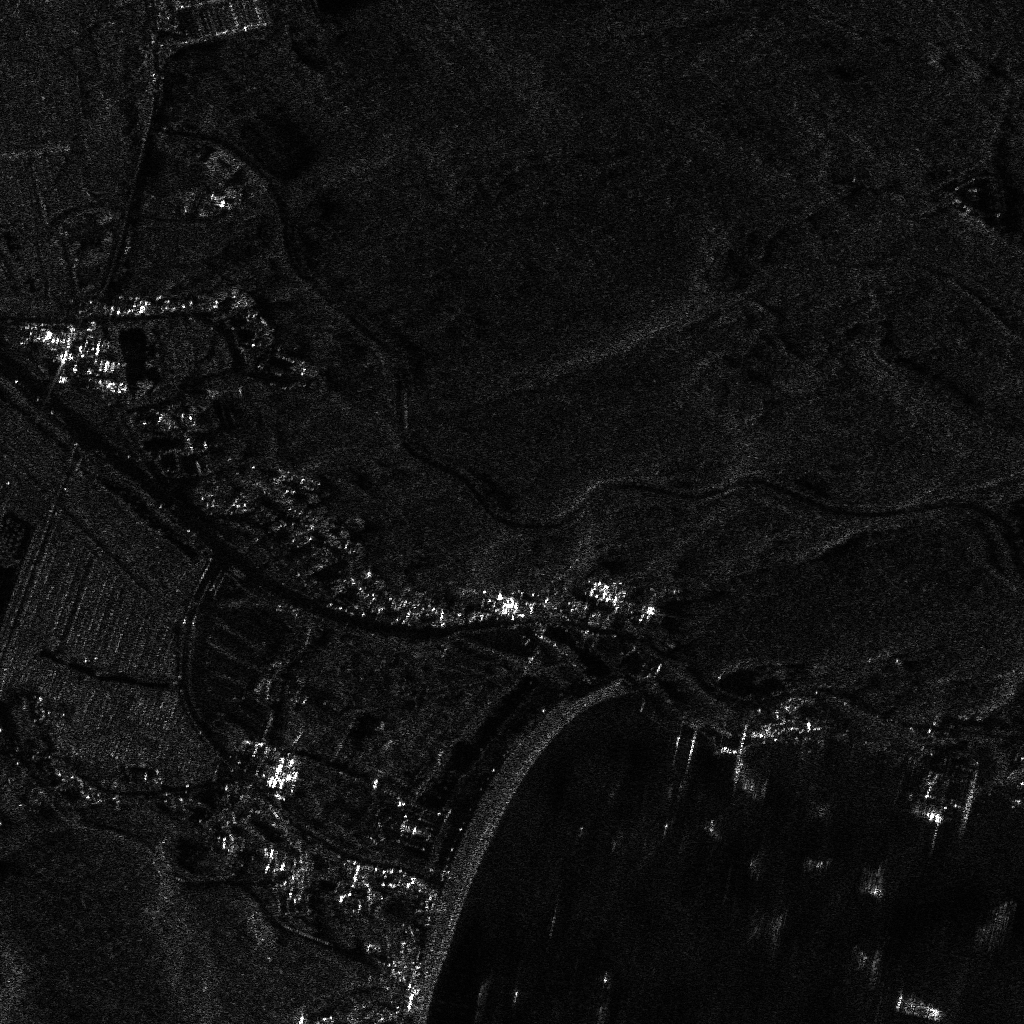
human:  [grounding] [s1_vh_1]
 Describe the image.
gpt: In the satellite image, there is  <ref>1 medium container </ref> <box>[[86, 97, 92, 99, 10]]</box> located at bottom right,  <ref>3 medium fishing </ref> <box>[[72, 82, 74, 86, 2], [84, 92, 86, 96, 2], [84, 84, 86, 88, 15]]</box> located at bottom right,  <ref>1 large fishing </ref> <box>[[96, 87, 98, 92, 34]]</box> located at bottom right,  <ref>1 large fishing </ref> <box>[[58, 94, 59, 99, 7]]</box> located at bottom,  <ref>3 small fishing </ref> <box>[[68, 80, 70, 81, 48], [49, 95, 50, 98, 14], [56, 79, 57, 82, 25]]</box> located at bottom.